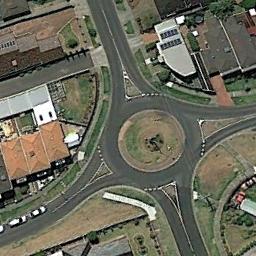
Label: roundabout